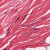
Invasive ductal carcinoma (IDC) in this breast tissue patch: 0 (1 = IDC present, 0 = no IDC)